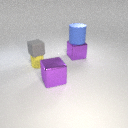
large purple metal cube behind small yellow rubber cylinder